Question: I would like a page, '/bookings' to display a table with three columns, headed "Time", "Court One" and "Court Two". The time column would contain every hour timeslot the current day from "7 to 8 am" to "9 to 10 pm".
All the other cells would either show the current booking in that timeslot for that court, or say "Book now" and when clicked book that court for that timeslot with the current Devise user.
If no user is logged in, it should redirect to the login page. A user can only delete his or her own reservations, unless they are the administrator. (I don't expect the gem to do this though, I can do that.)
Here is a visual:

I understand that I will have to implement some of this functionality myself, but is there a Rails gem that would get me the closest? I feel this is probably a fairly common task.
I have tried <URL>, but it seemed like it would take longer to get it to work as described above than to start from scratch.
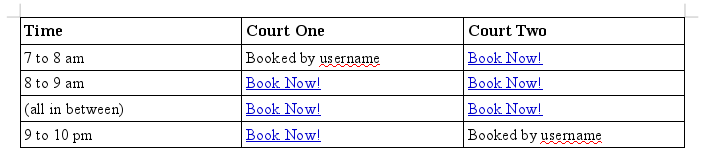
Answer: I don't know if you intend this to be public facing or not, but this seems like a pretty basic application specific task. I would start from scratch on it.
If you're looking for a more general gem that can help you manage models in a generic way, you can checkout <URL> to help get admin pages quickly.
However, if this is a core, public facing piece of your project, I'd start from scratch. It's not complex enough to get wins by importing someone else's code.